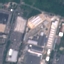
Land use / land cover class: Industrial